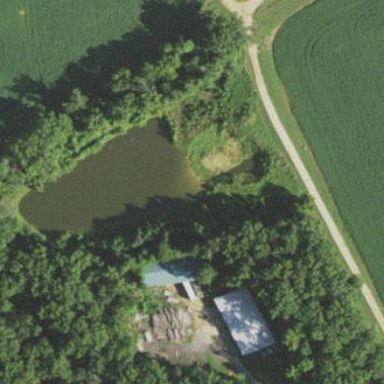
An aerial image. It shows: Pond surrounded by natural water.